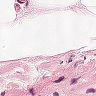
Metastatic tissue present: no